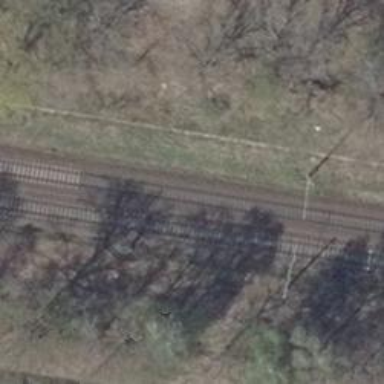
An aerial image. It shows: Railway signal.